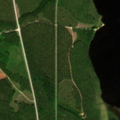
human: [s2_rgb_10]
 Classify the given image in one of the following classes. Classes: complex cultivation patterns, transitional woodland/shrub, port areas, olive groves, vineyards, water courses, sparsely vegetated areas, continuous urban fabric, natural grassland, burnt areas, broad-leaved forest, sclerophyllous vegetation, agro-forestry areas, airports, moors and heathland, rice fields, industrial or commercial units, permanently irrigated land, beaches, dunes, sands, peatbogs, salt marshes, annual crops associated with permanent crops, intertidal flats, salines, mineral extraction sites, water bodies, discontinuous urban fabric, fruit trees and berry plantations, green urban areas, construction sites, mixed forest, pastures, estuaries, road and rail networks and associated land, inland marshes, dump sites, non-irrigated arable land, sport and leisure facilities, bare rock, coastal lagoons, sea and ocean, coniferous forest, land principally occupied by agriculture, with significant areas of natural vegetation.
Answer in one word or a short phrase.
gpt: coniferous forest, water courses, water bodies